Field crop: tomato
Growth stage: 1
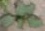
Species: solanum